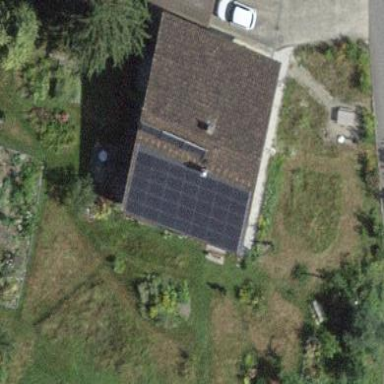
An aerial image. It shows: Solar power generator.